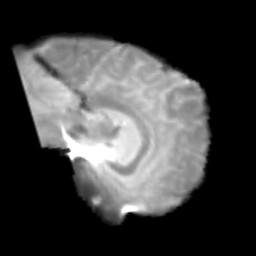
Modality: T2w
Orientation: sagittal
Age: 27
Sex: male
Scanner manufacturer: siemens
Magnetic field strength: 3 T
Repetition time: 2.3 s
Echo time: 0.085 s